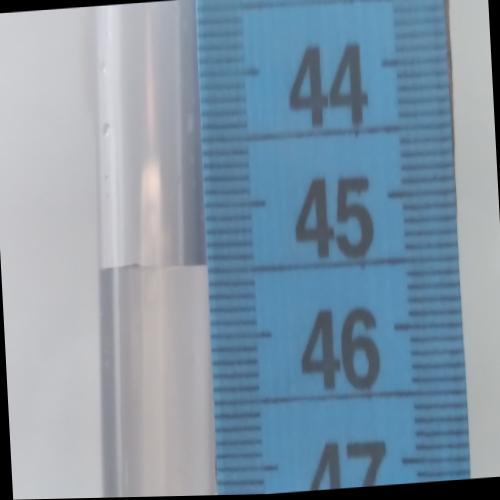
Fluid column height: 45.5 cm